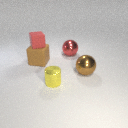
large brown rubber cube below small red rubber cube